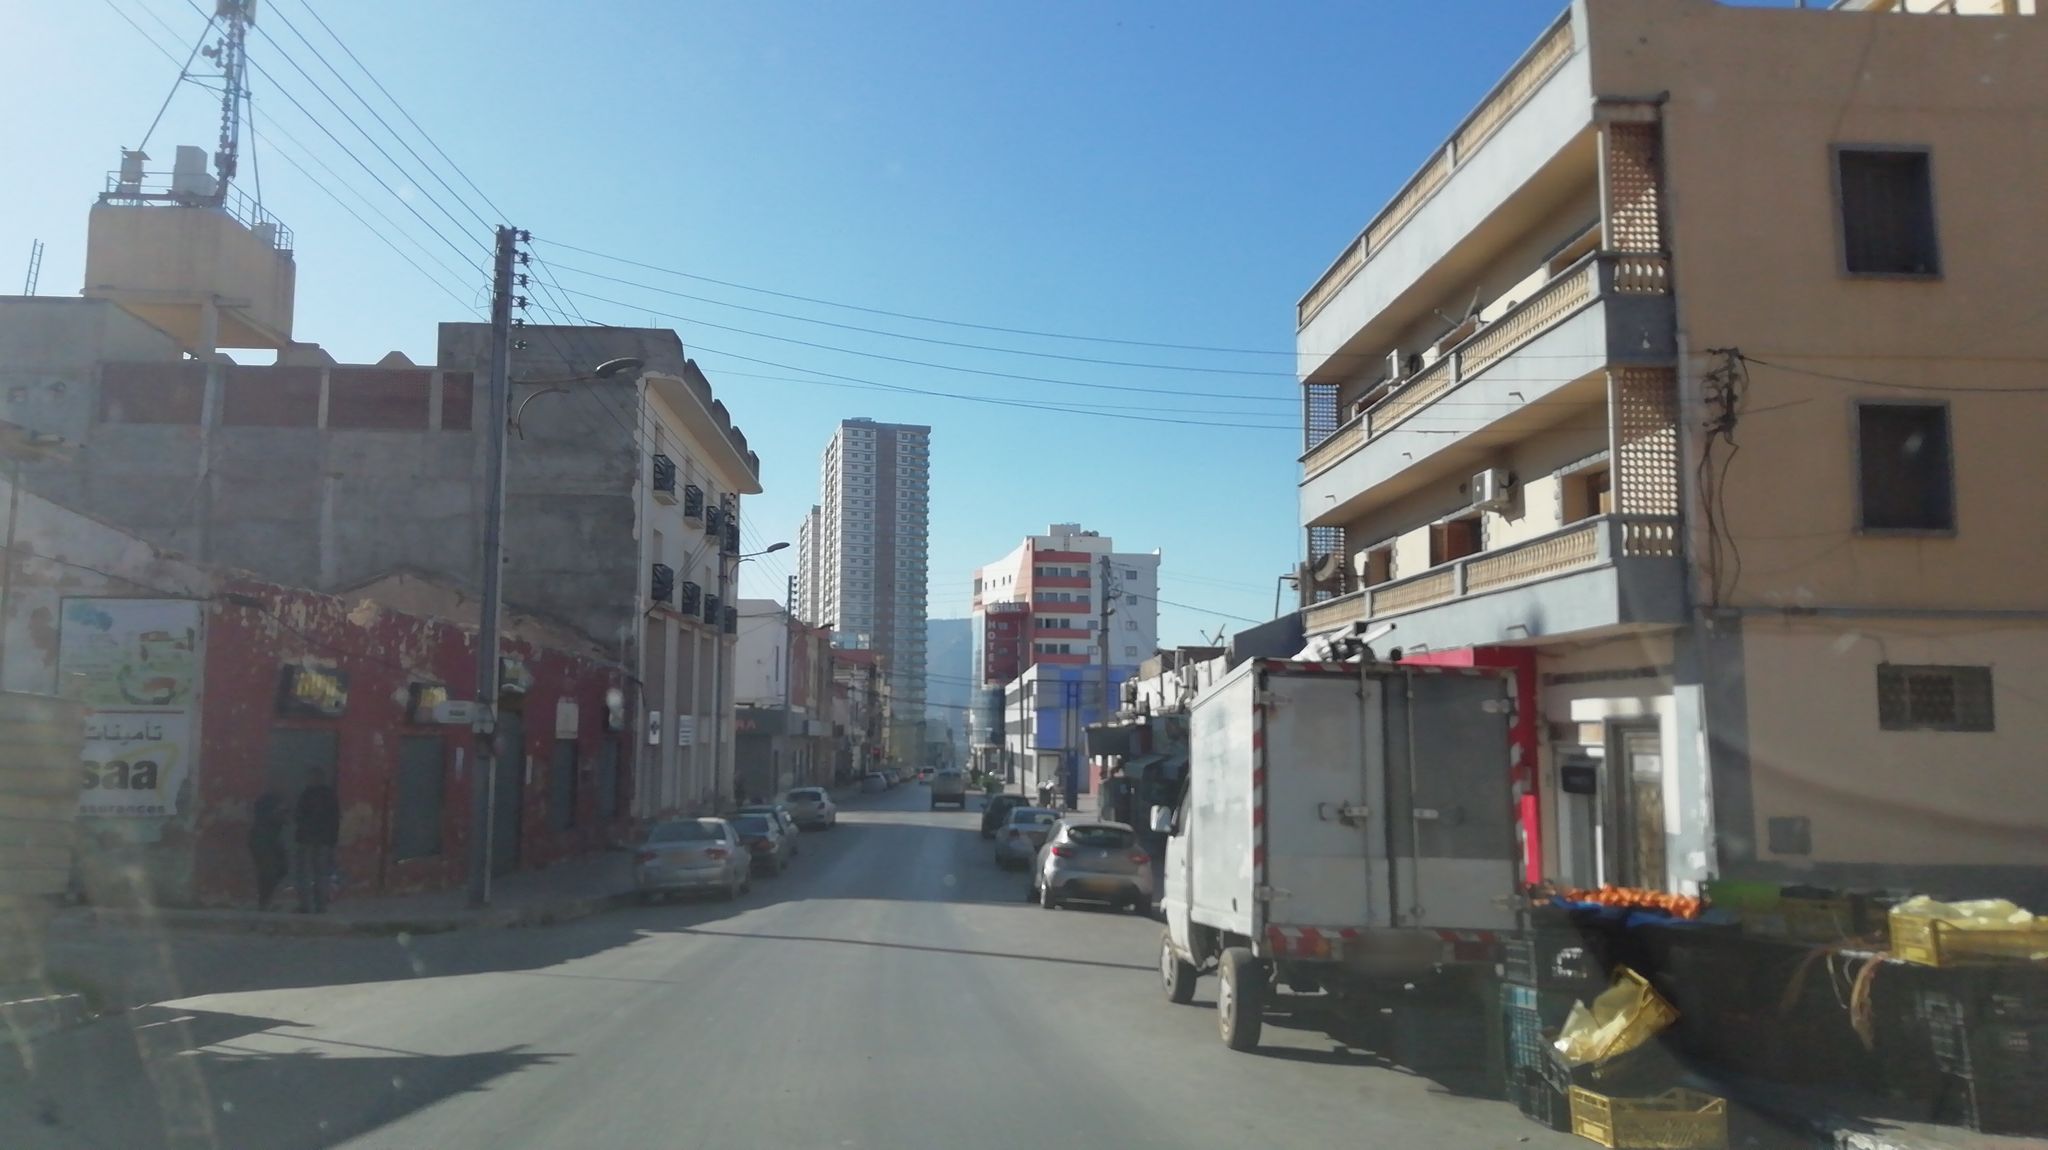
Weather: clear
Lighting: day
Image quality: good
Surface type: driving surface
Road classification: secondary, secondary_link
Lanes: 2.0
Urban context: urban centre
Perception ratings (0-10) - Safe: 1.96, Lively: 5.52, Beautiful: 1.12, Boring: 6.17, Depressing: 8.12, Wealthy: 3.15